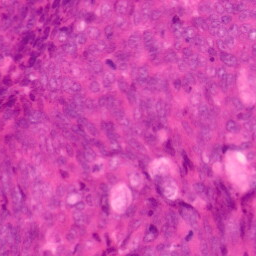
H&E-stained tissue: Colon